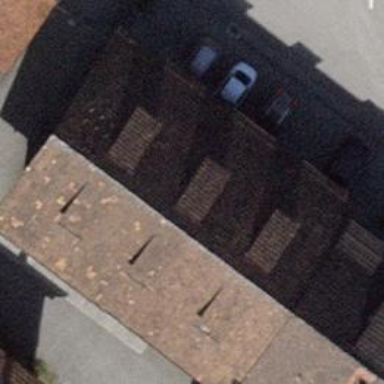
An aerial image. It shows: Part of building.